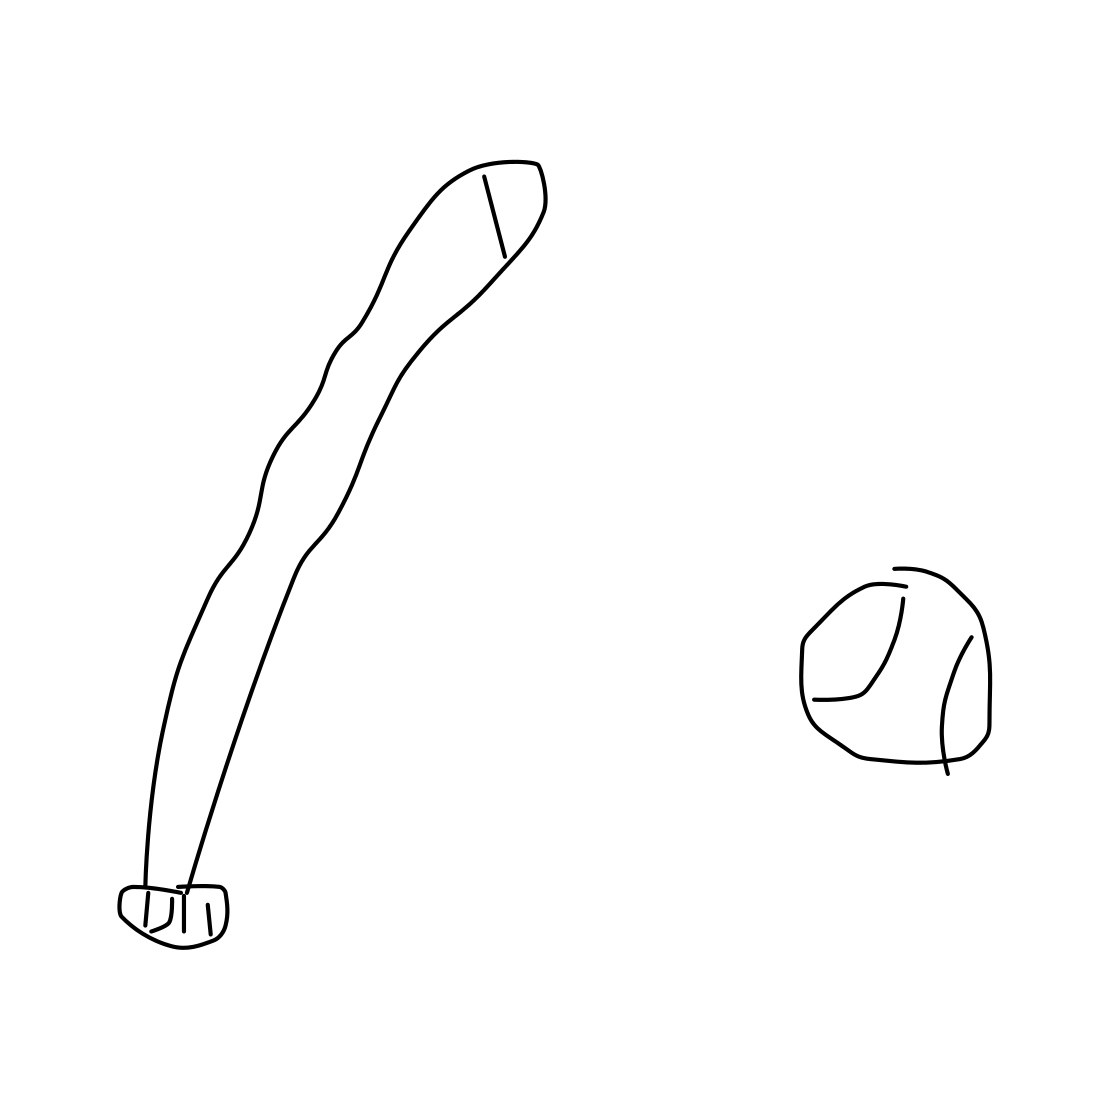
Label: baseball bat